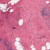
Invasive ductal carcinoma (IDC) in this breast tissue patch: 0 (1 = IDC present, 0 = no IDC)